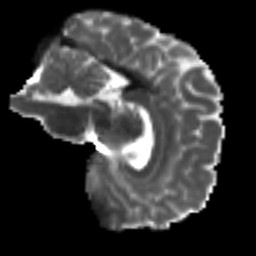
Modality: T2w
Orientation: sagittal
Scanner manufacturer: siemens
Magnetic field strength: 3 T
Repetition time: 9.6 s
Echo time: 0.077 s